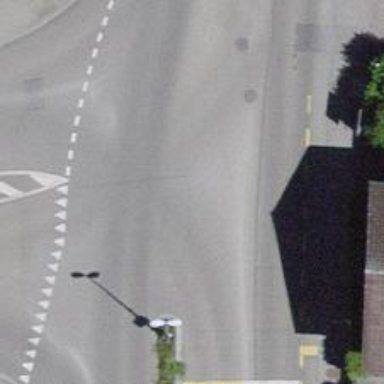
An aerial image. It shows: Road with traffic signals.